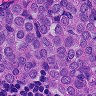
Metastatic tissue present: yes